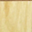
Piece: xx